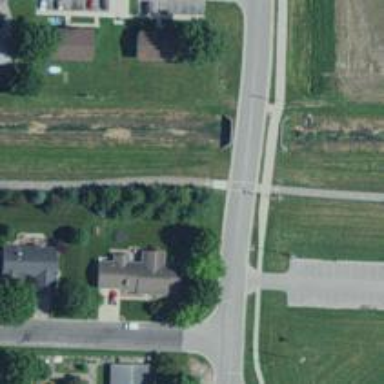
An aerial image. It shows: Marked road crossing with line markings.